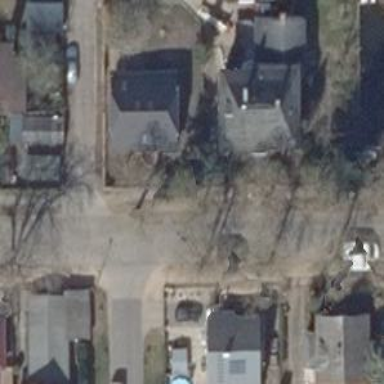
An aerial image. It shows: Residential road with asphalt surface and no sidewalks.